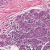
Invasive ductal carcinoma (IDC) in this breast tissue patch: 0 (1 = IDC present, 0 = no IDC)